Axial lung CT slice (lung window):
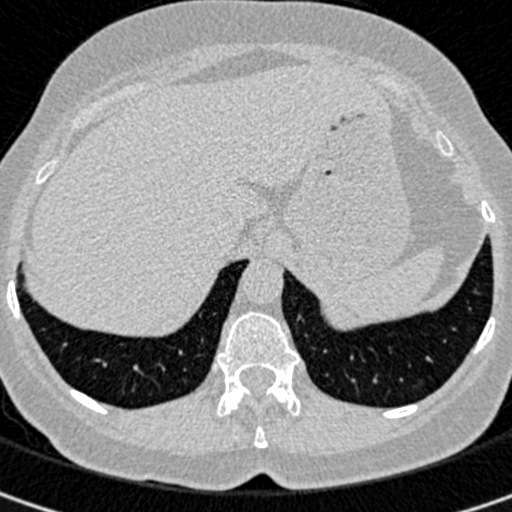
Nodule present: no